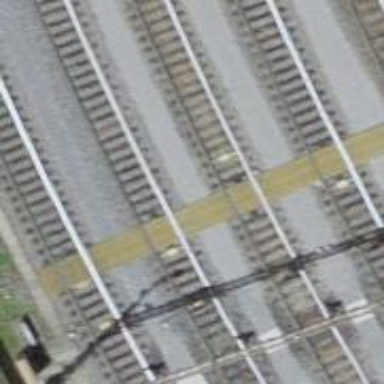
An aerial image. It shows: Crossing for the railway.